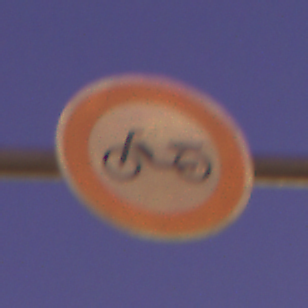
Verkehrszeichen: VerbotMofas
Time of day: Night
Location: Outdoor (Urban)
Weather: Clear
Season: NotSpecified
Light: Artificial